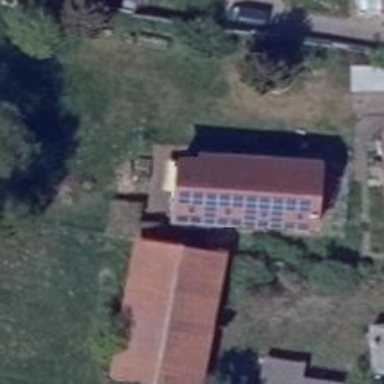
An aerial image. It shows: Small solar photovoltaic panel used as generator to produce electricity.